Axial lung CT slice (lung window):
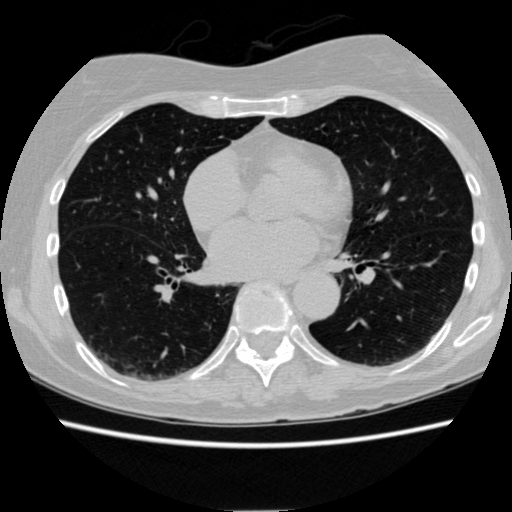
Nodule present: no